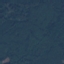
Land use / land cover: Forest